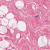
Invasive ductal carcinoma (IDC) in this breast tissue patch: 0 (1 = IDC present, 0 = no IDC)